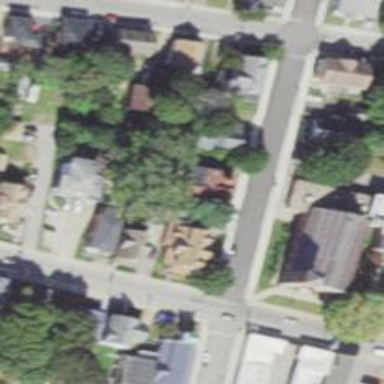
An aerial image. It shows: Residential driveway designated as service road.